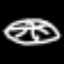
Label: leaf